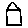
Label: house